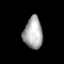
Tissue: lung
Cell type: Myeloid cells
Senescence score: 0.2335
Nuclear area (px): 593
Mean DAPI intensity: 167.951